Question: I know this sounds crazy, but I absolutely cannot find the Analyze menu. It is not on my menu bar. I have Visual Studio 2012 Express for desktop. Can someone please take a screenshot of where I can find it?
Here is my menu bar:

Also, is there any way I can reach the Performance Wizard without using the Analyze menu?
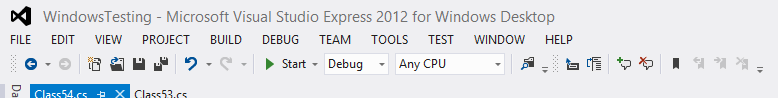
Answer: Start using the <URL> than the express version.